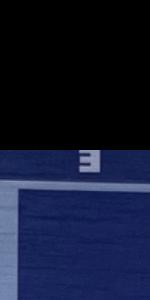
Label: Empty